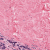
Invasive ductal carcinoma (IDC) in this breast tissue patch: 0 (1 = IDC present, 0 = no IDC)